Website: apple
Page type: customer-info-address
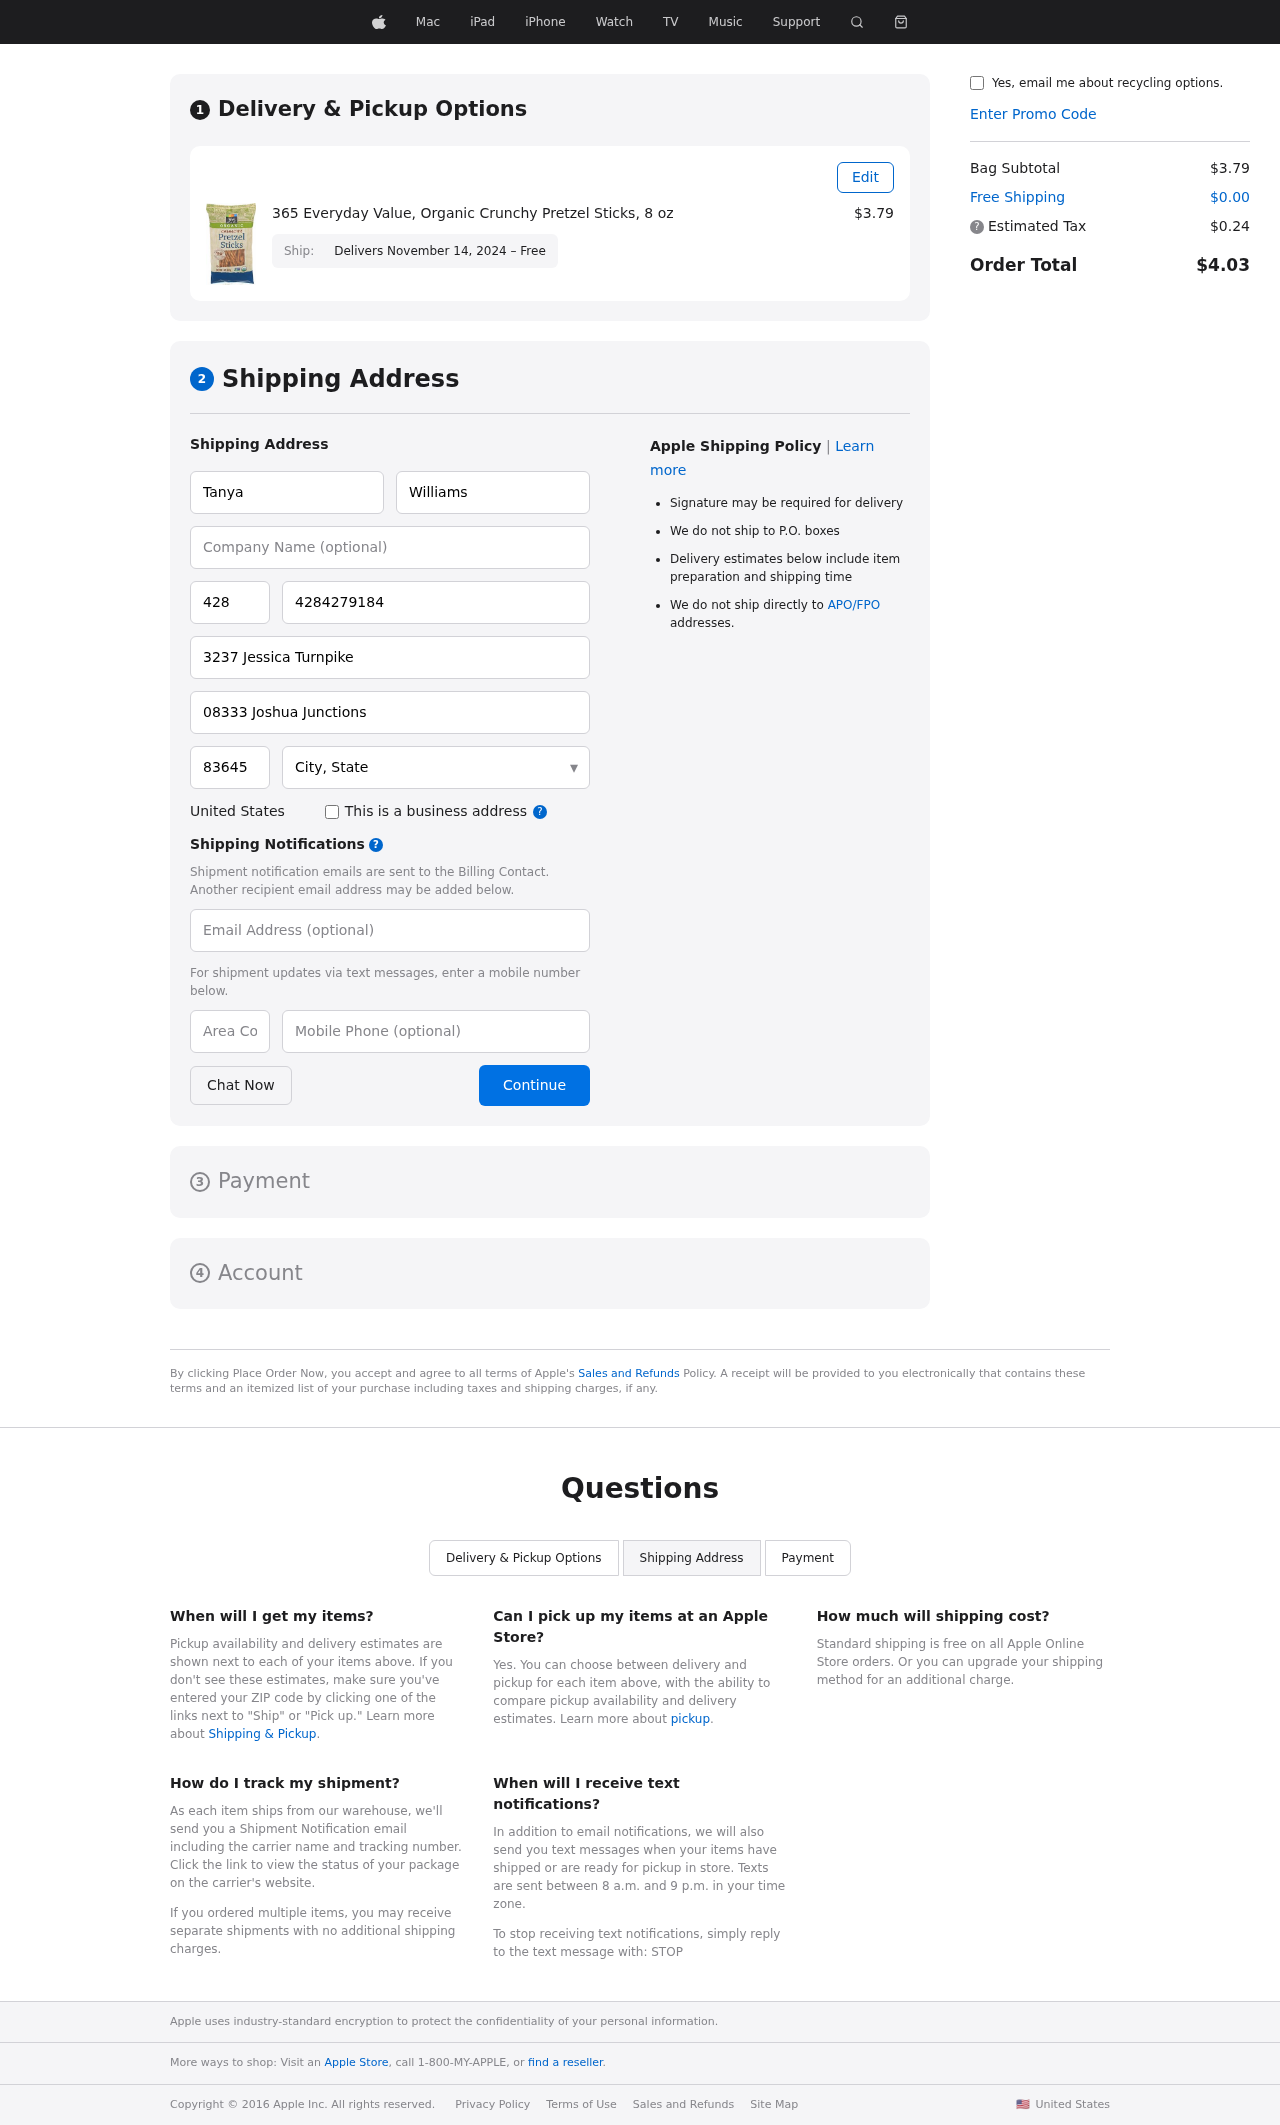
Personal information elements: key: PII_CITY_STATE
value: West Barbarachester, CA
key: PII_COUNTRY
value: United States
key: PII_EMAIL
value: tanyawilliams@yahoo.com
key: PII_FIRSTNAME
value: Tanya
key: PII_LASTNAME
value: Williams
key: PII_PHONE
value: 4284279184
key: PII_PHONE_AREA
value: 428
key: PII_POSTCODE
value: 83645
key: PII_STREET
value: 3237 Jessica Turnpike
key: PII_STREET2
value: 08333 Joshua Junctions
Product elements: key: PRODUCT1_NAME
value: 365 Everyday Value, Organic Crunchy Pretzel Sticks, 8 oz
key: PRODUCT1_PRICE
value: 3.79
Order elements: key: ORDER_DELIVERY_DATE
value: Delivers November 14, 2024 – Free
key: ORDER_SUBTOTAL
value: $3.79
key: ORDER_SHIPPING_COST
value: $0.00
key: ORDER_TAX
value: $0.24
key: ORDER_TOTAL
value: $4.03